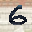
Label: 6